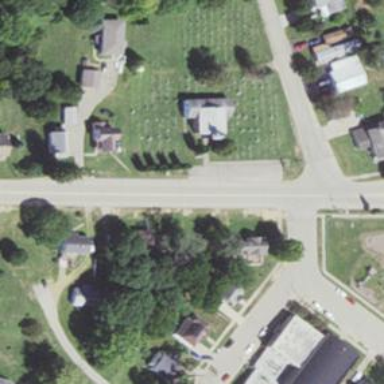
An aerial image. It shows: Cemetery.